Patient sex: F
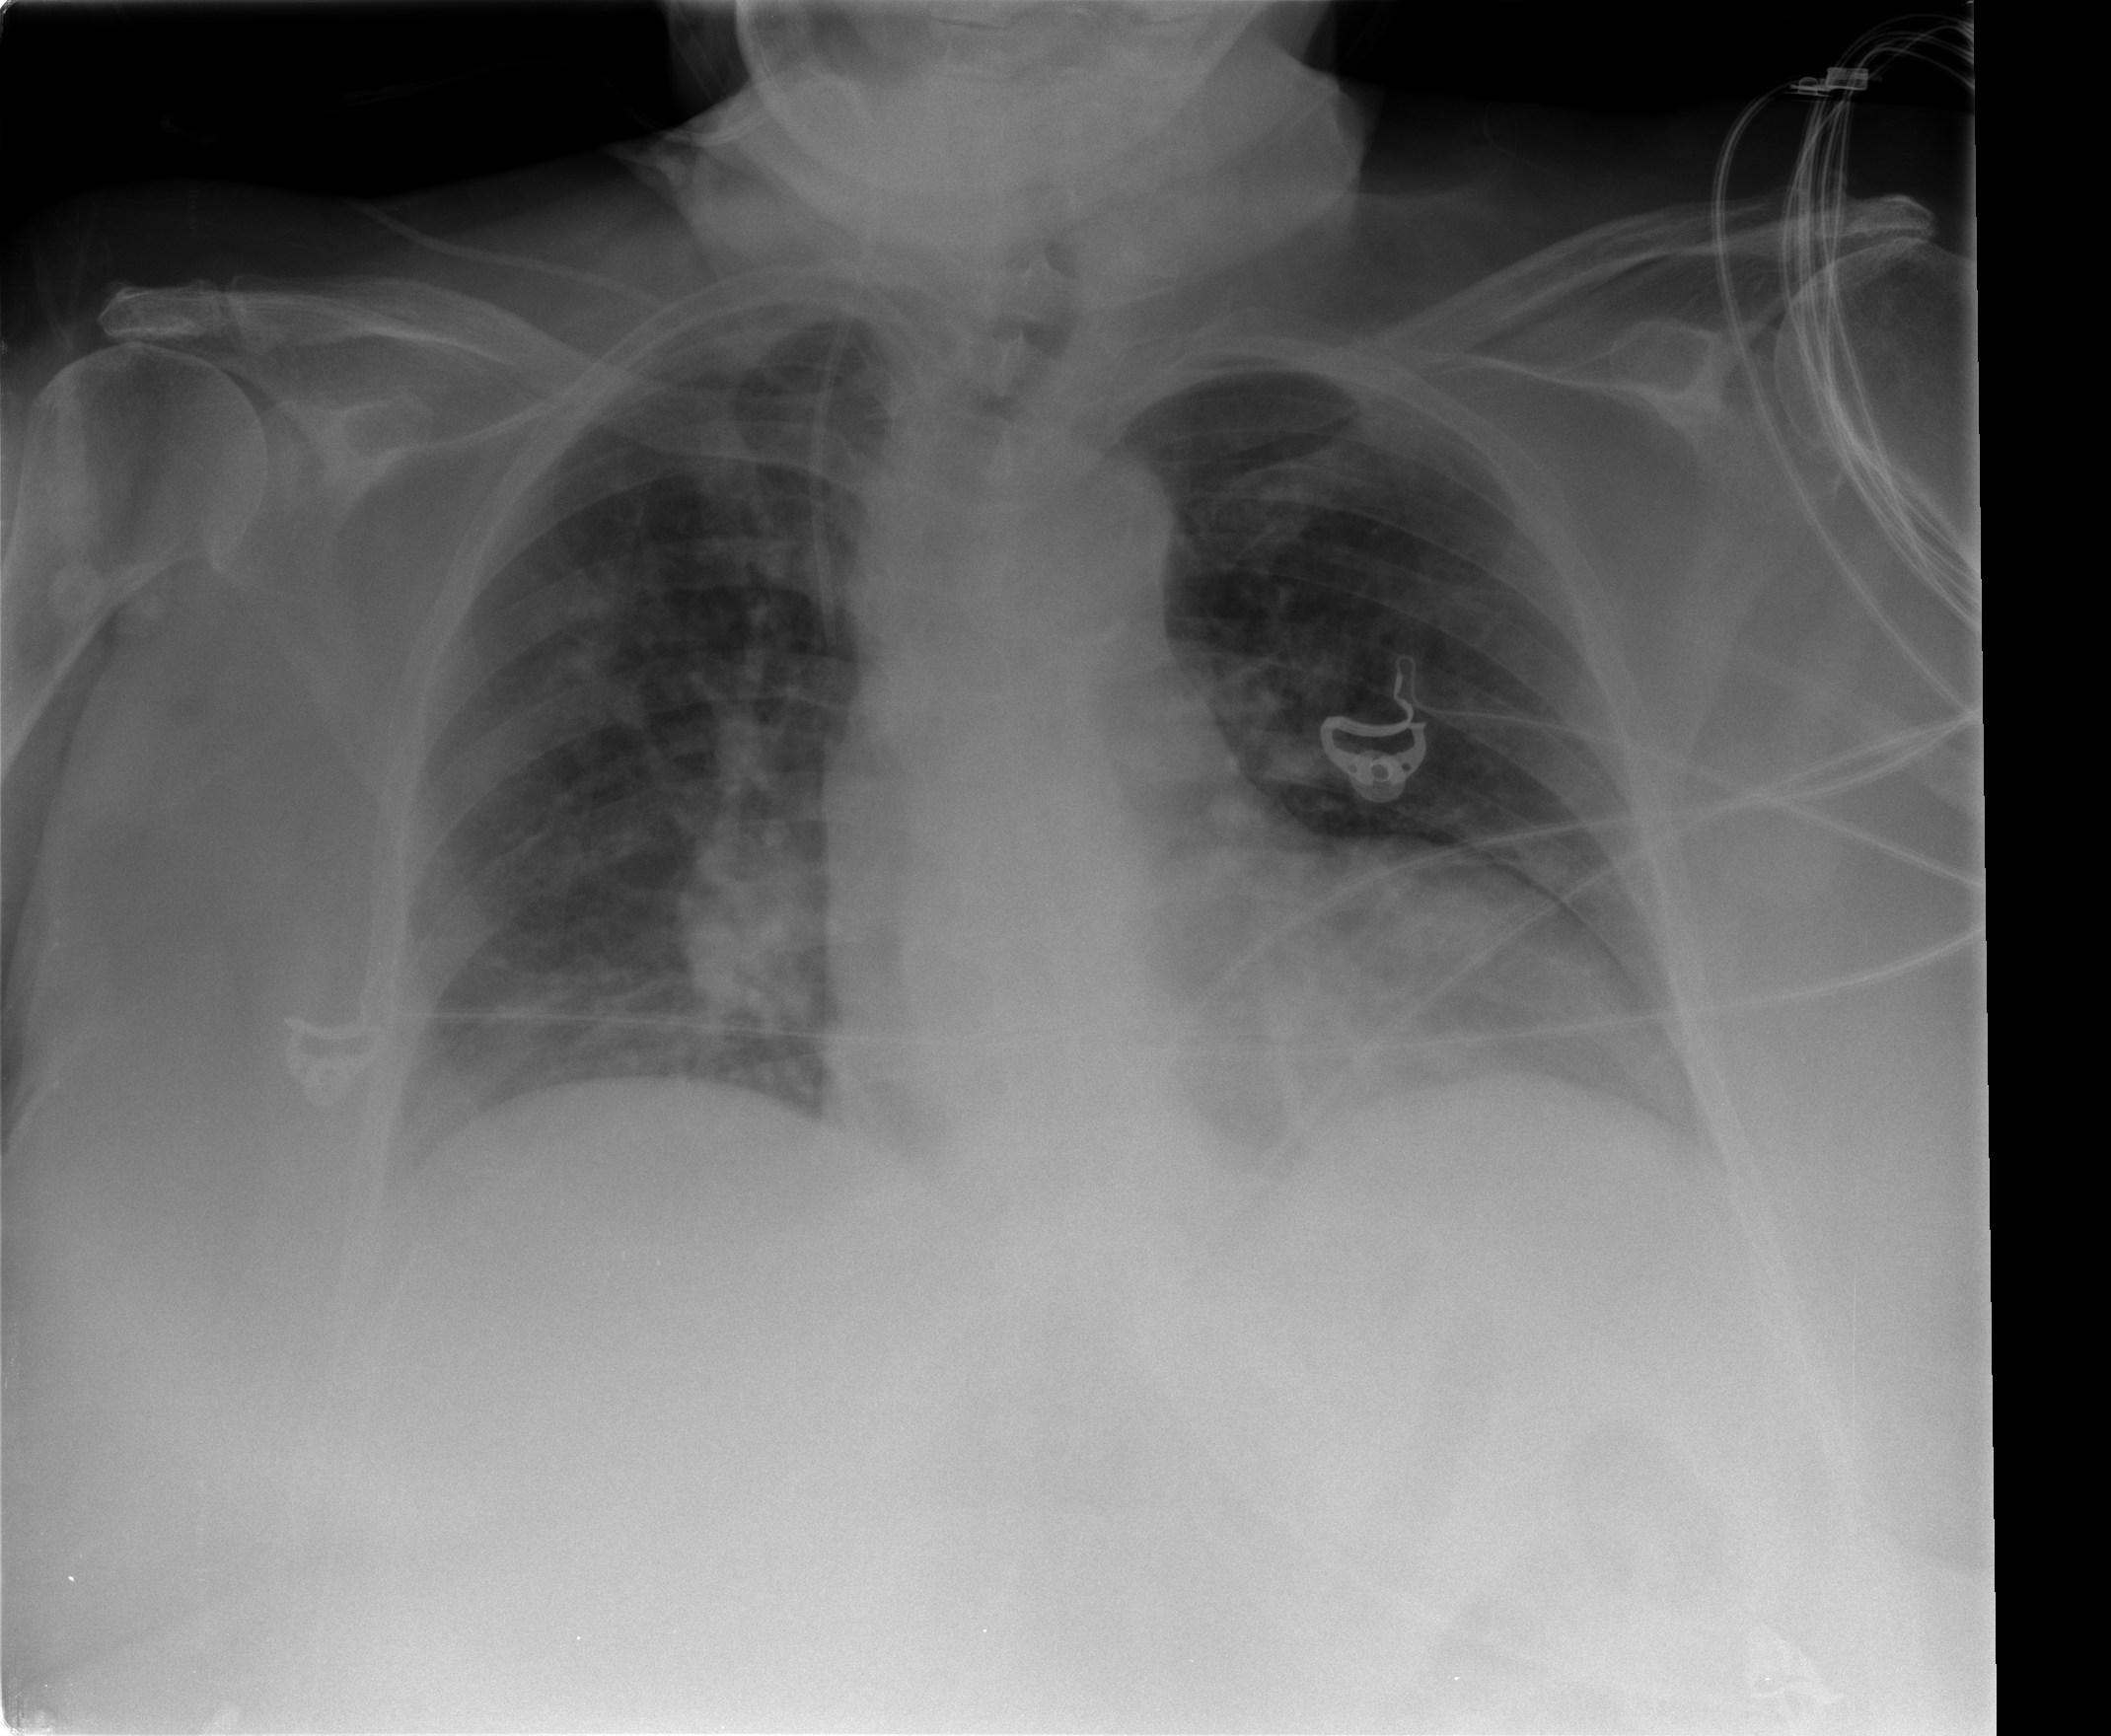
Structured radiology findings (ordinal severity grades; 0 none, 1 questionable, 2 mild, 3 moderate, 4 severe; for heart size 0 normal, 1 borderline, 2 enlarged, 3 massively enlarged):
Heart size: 1
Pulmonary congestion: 2
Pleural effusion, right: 2
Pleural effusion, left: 2
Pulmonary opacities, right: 0
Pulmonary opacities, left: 0
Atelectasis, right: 2
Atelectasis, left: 2